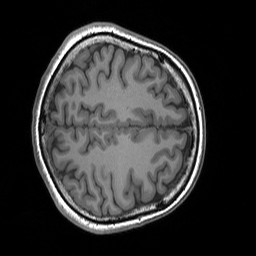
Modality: T1w
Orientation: axial
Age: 24
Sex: female
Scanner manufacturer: siemens
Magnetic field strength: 3 T
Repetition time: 1.8 s
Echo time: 0.00252 s